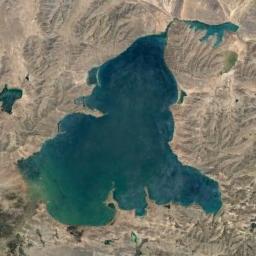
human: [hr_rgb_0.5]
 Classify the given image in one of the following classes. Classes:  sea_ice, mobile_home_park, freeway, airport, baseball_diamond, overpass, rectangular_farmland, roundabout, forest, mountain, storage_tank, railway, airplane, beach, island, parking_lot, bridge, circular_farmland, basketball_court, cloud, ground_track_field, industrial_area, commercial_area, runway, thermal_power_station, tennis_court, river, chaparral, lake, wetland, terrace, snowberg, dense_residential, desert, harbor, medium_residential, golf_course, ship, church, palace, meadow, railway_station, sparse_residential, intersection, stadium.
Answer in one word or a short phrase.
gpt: lake